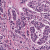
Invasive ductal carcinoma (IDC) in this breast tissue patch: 1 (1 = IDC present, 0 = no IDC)